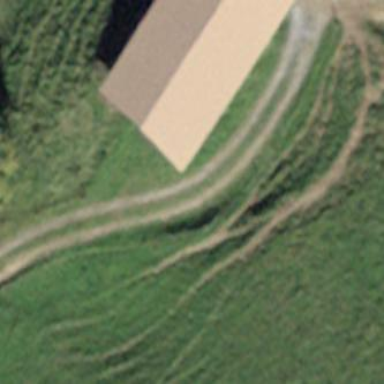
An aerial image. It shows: Farm auxiliary building.